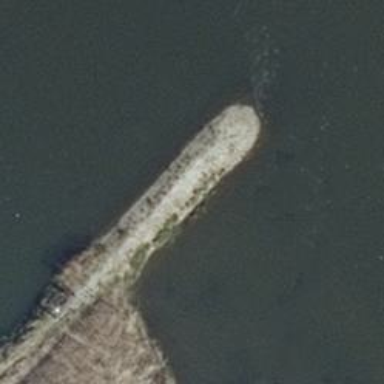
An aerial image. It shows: Breakwater structure.